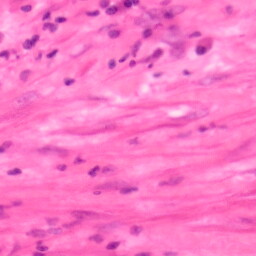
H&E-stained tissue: Colon